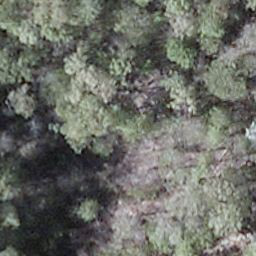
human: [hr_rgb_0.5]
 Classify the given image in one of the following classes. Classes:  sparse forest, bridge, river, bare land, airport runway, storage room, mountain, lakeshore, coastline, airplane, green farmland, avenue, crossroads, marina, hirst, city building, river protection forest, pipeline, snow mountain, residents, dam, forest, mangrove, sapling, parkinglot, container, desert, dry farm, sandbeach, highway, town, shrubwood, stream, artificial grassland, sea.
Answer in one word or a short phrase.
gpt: shrubwood